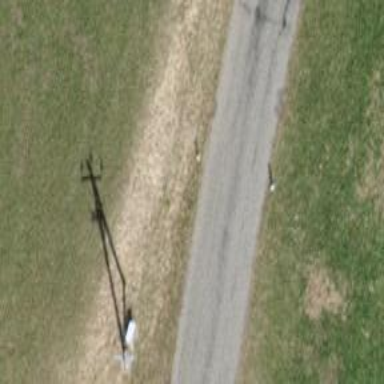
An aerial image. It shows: Asphalt road classified as tertiary.